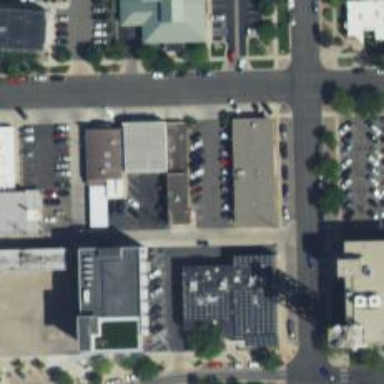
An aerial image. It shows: Parking space.